Aerial crown-view tile of a tropical tree (Barro Colorado Island, Panama), acquired 20250715:
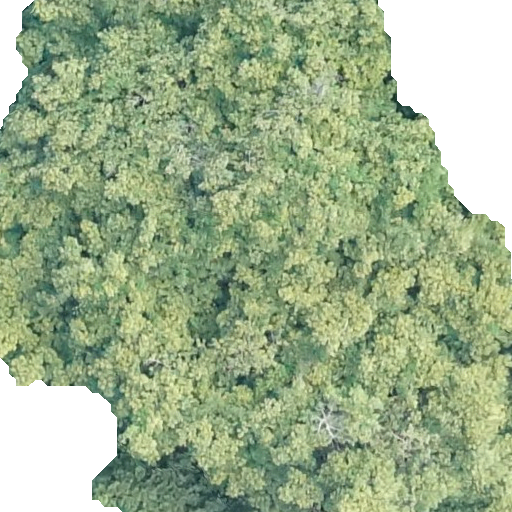
Species: Tachigali panamensis
GBIF accepted scientific name: Tachigali panamensis
Crown area: 420.607 m²